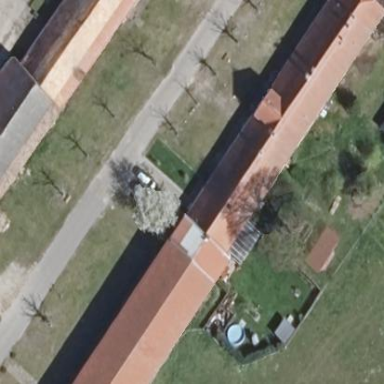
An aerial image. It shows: Farmyard area.